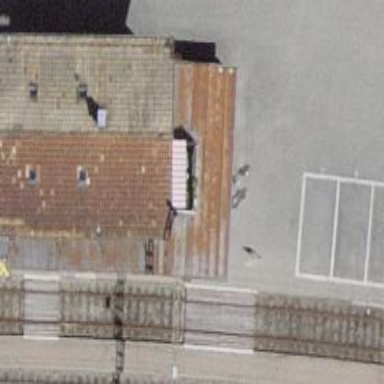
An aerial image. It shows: Railway station.